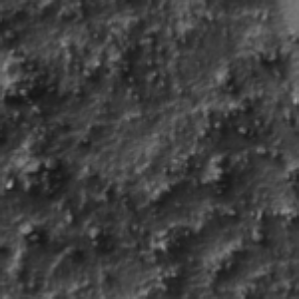
Label: frost